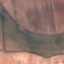
Land use / land cover: AnnualCrop